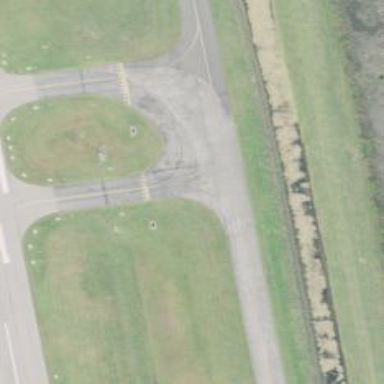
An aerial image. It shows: Image of taxiway at airport.